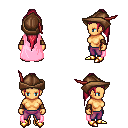
a pixel art fantasy rpg character, female body template, human, tanned skin, pink cape, magenta pants, ruby red extra-long topknot hairstyle, leather cap, cloth bracers, gold boots, four views (front, back, left, right), 2x2 character sprite sheet, small pixel art, hard edges, no anti-aliasing